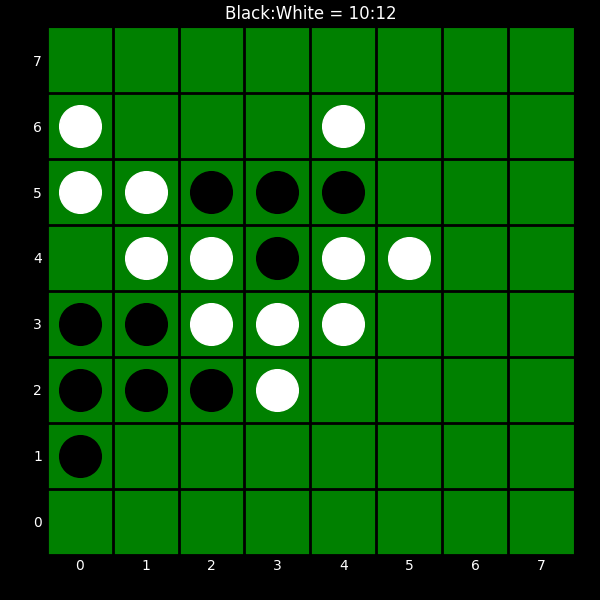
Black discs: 10
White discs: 12